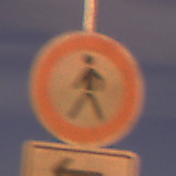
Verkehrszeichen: VerbotFussgaenger
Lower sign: RichtungsangabeDurchPfeile2
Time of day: Night
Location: Outdoor (Suburban)
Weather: PartlyCloudy
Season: NotSpecified
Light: Artificial